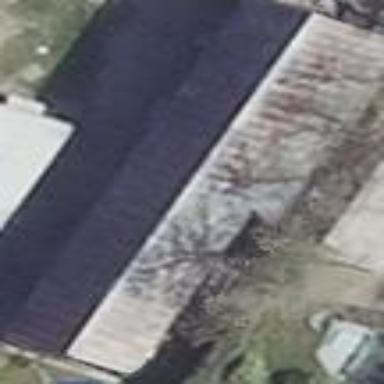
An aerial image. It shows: Shed.